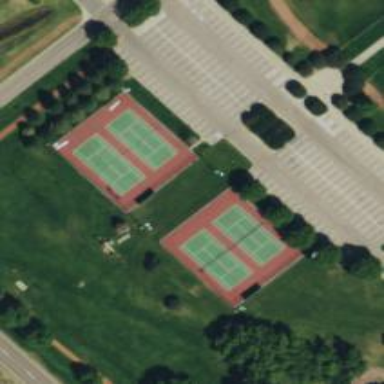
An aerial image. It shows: Tennis court on pitch designated for leisure land.